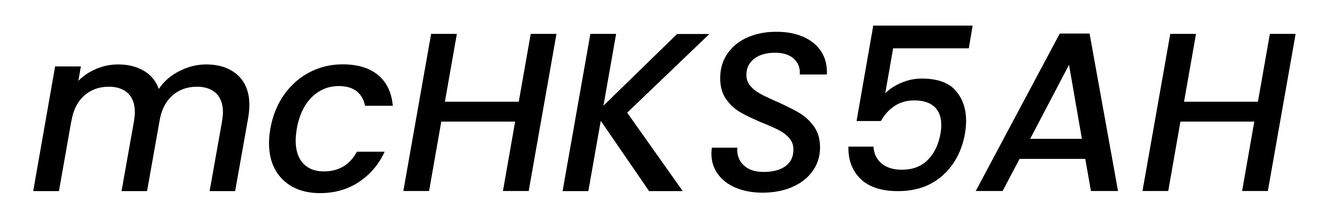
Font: Poppins-MediumItalic